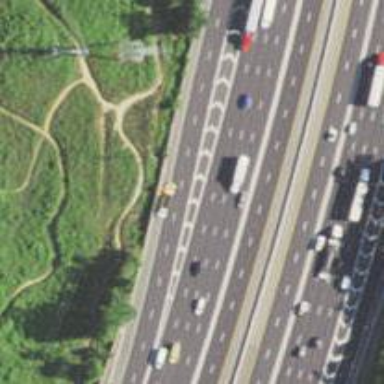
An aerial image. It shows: Motorway link.